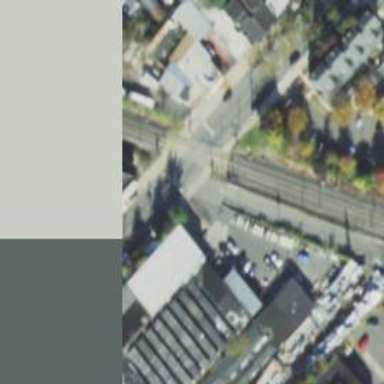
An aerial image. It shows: Light rail electrified with contact line.